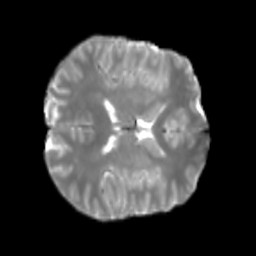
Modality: T2w
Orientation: axial
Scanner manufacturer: siemens
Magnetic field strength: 3 T
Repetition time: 4 s
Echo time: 0.0594 s